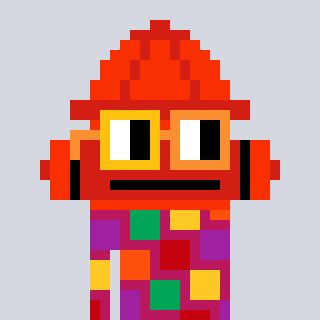
a pixel art character with square yellow and orange glasses, a fire hydrant-shaped head and a darkpink-colored body on a cool background